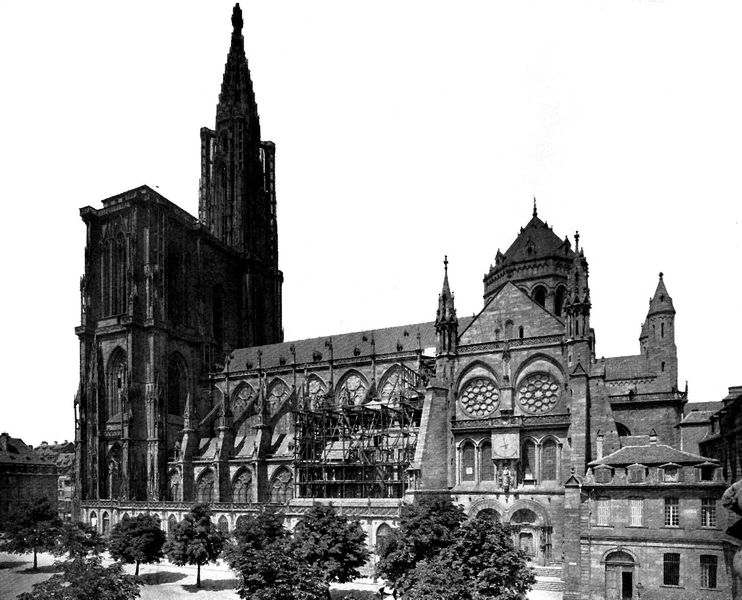
Titel: Straßburger Münster
Standort: Straßburg (EU - F)
Schlagwörter: weiß, bäume, kirchturm, fenster, pfeiler, schwarz, gebäude, architektur, kirche, gotik, turm, schiff, platz, französisch, bischof, foto, gerüst, dom, münster, kathedrale, gotisch, priester, heilig, bau, rosetten, masswerk, notre dame, bauarbeiten, strebepfeiler, straßburg